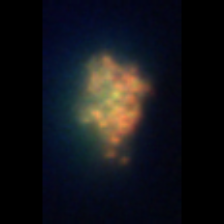
Taxon: Unknown_detritus
Group: Unknown